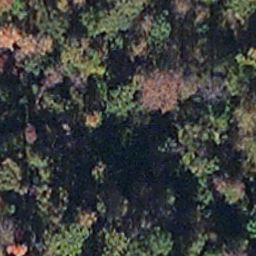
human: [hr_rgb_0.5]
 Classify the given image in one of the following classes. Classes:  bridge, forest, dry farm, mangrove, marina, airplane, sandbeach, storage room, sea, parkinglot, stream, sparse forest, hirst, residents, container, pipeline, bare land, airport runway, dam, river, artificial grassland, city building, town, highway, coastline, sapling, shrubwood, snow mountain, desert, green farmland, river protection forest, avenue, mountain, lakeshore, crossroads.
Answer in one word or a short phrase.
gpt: mangrove